Current action and preconditions to check: path_clear

Your task: For each precondition in the list above, predict whether it will hold at this action.

Consider the current scene as observed from the mobile robot's camera, and analyze the predicted future states of all dynamic agents (e.g., people, animals, vehicles, or any moving entities) within the NEXT SECOND.

IMPORTANT: Only answer "very likely" if you are absolutely certain—based on strong, clear evidence—that a dynamic agent will violate the precondition in the predicted future state. Do NOT answer "very likely" for unlikely, ambiguous, or low-probability risks.

Ask yourself for each precondition: Is there a high probability, with clear and convincing evidence, that the predicted future states of any dynamic agent will interfere with the predicted future state of the currently executing action within the NEXT SECOND, causing that precondition to fail?

Assess the risk level based on these predictions. Use "likely" or "very likely" if motions create a clear risk of interference.

Use "neutral" or "improbable" if agents are nearby but their predicted paths are clearly diverging or non-conflicting.

Failure Risk Categories: "very improbable", "improbable", "neutral", "likely", "very likely"

Answer Format: Output ONLY the probability_of_failure value from these categories: "very improbable", "improbable", "neutral", "likely", "very likely"

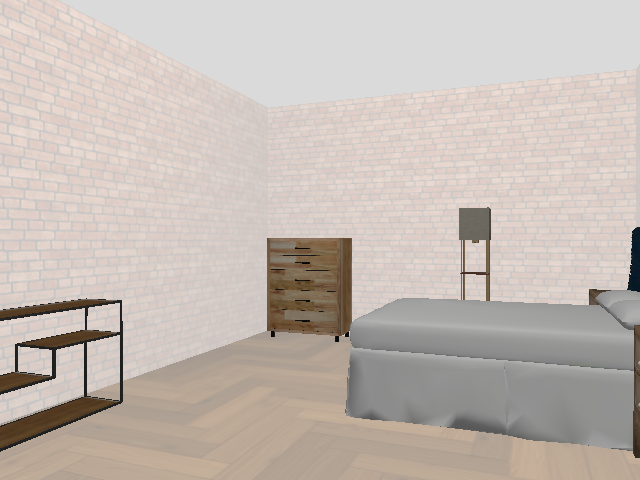

Answer: very improbable